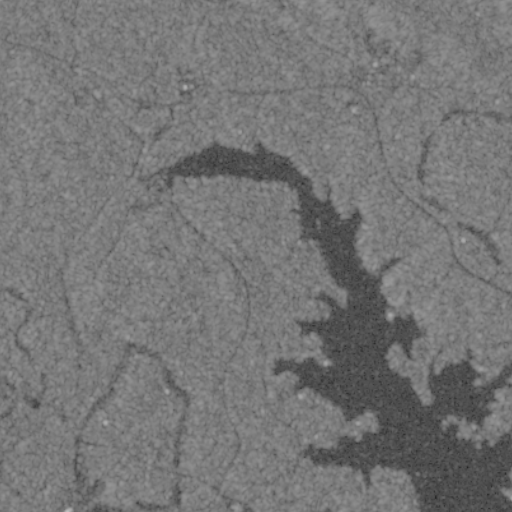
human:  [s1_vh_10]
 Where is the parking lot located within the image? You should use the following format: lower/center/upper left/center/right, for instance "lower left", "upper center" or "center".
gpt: The parking lot is located in the lower left of the image.
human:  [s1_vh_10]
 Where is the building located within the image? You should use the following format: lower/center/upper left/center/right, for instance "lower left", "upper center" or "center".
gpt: There is no building in the image.

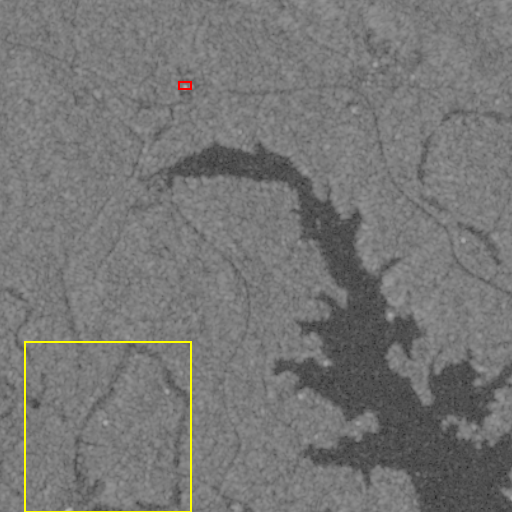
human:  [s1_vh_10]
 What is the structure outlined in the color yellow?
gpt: The structure outlined in yellow is a park.
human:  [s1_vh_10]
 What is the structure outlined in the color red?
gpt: The structure outlined in red is a building.
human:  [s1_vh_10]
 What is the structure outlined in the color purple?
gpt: There is no purple outline.